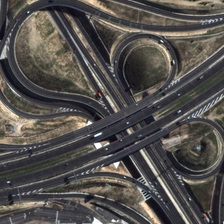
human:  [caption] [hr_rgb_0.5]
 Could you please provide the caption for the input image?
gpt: many green meadow are near a viaduct .

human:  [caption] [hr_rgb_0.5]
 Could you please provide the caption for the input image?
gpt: the viaduct is curved and crowded, integrated with yellowish plants .

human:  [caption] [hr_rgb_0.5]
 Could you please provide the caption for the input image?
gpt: the viaduct is curved and crowded, integrated with yellowish plants .

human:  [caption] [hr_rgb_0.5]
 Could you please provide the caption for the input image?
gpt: many green meadow are near a viaduct .

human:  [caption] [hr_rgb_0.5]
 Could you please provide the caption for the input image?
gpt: many green meadow are near a viaduct .